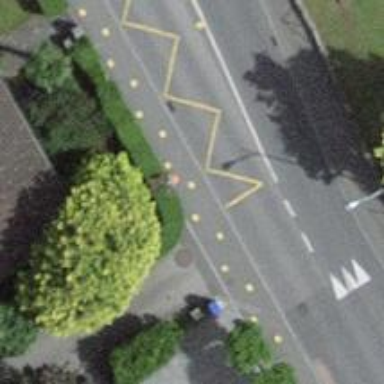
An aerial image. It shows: Bus stop along the road.